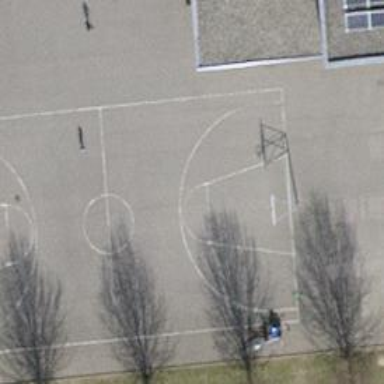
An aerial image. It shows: Basketball court located in leisure land pitch.